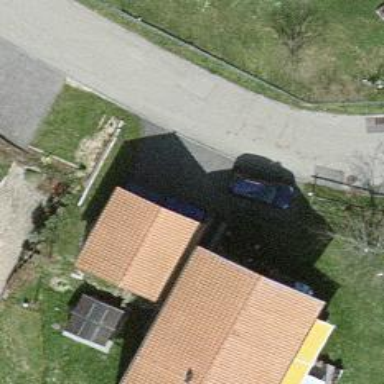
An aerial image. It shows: Garage.